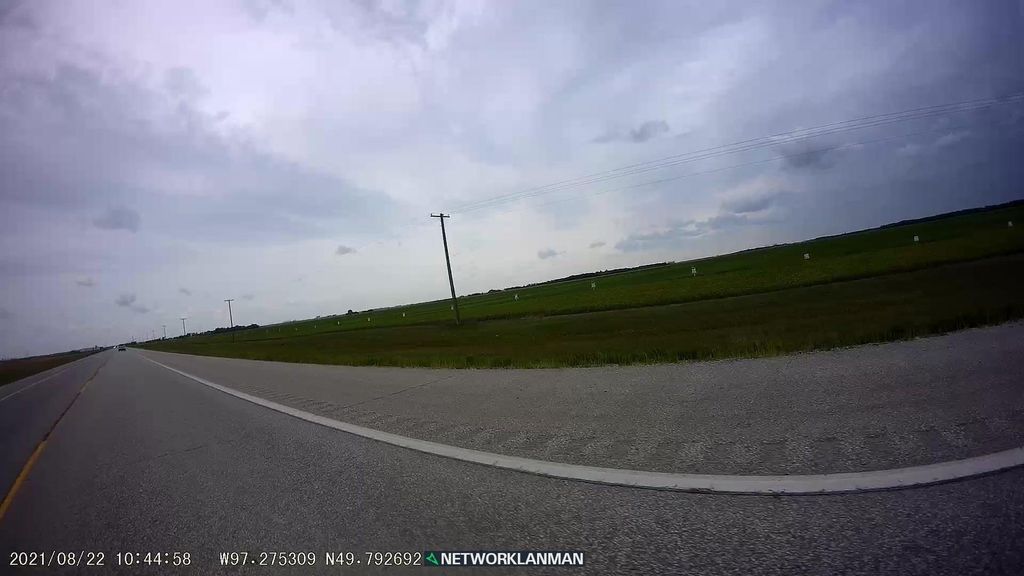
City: winnipeg